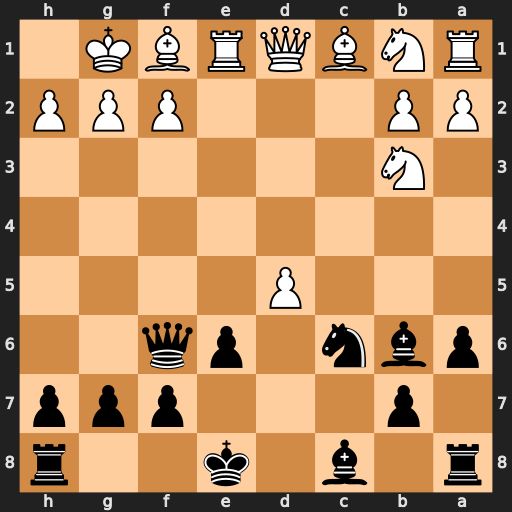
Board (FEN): r1b1k2r/1p3ppp/pbn1pq2/3P4/8/1N6/PP3PPP/RNBQRBK1
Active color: b
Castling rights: kq
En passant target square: -
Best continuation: Qxf2+ Kh1 Qg1#